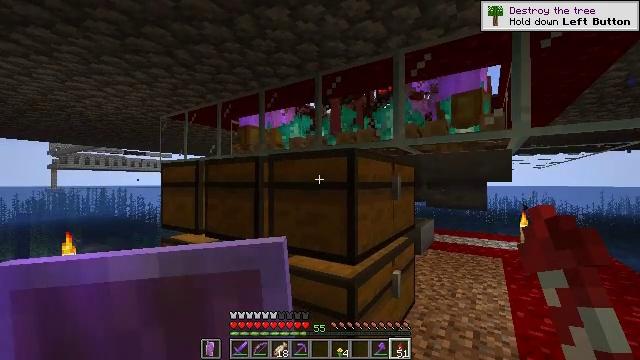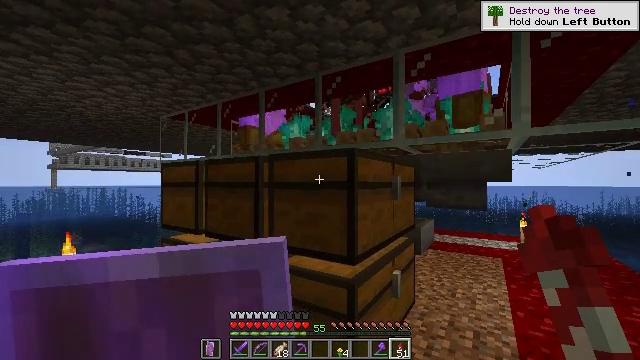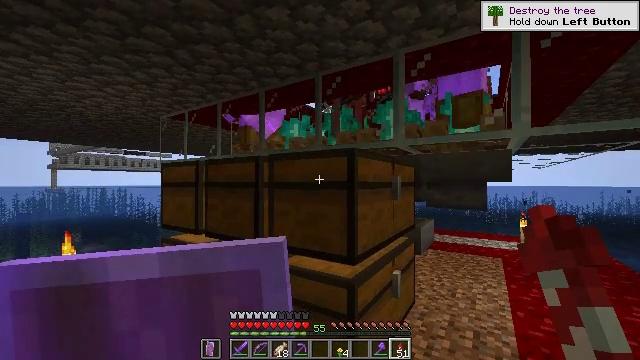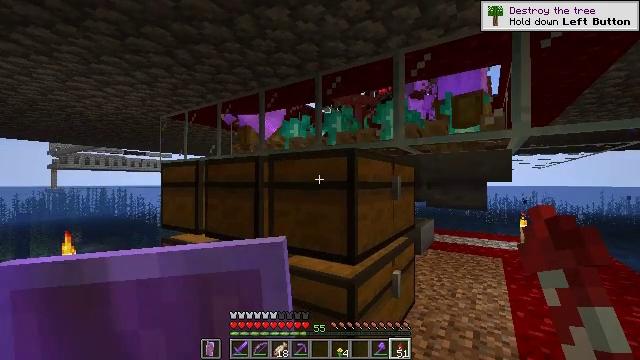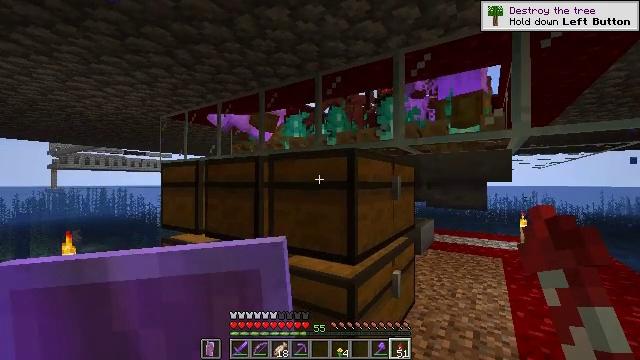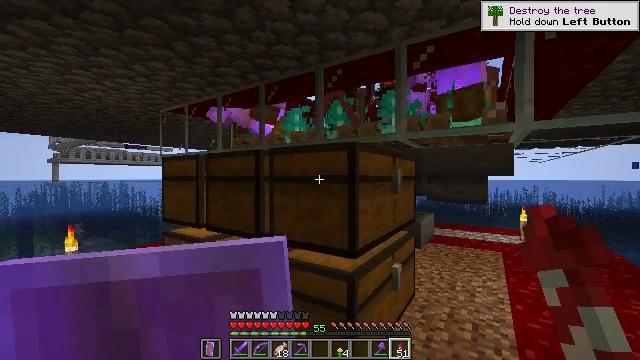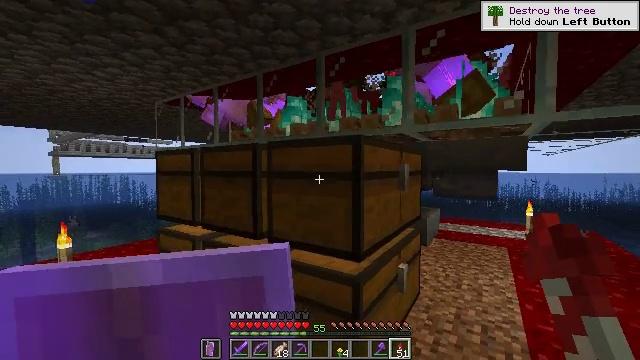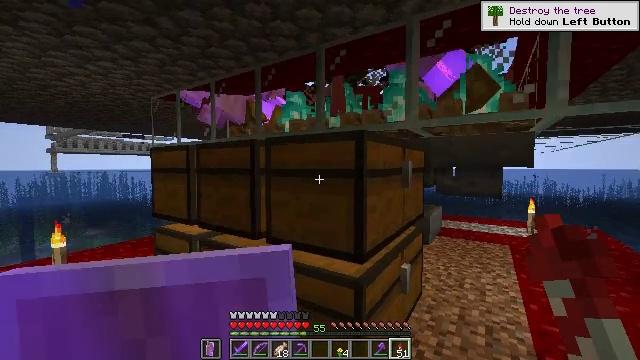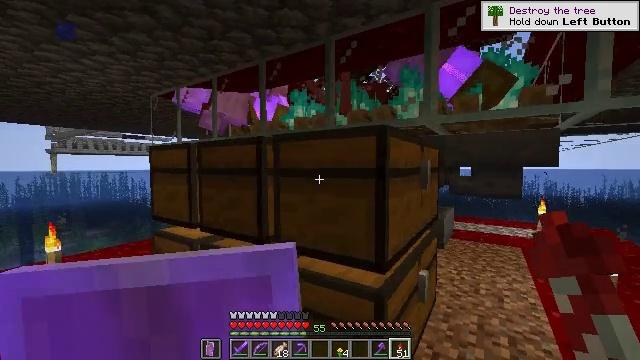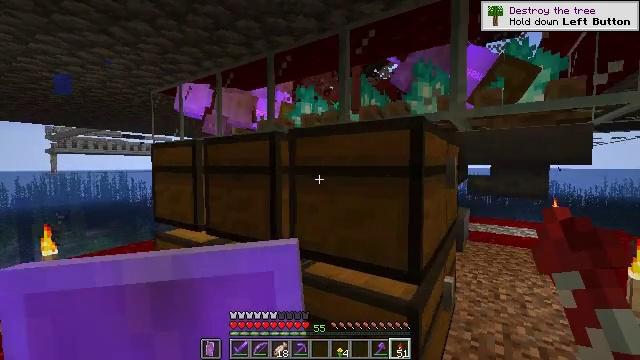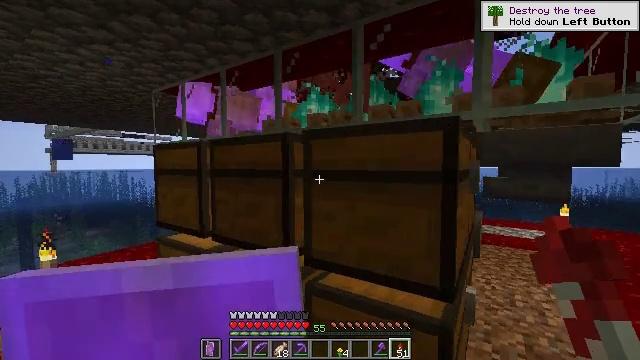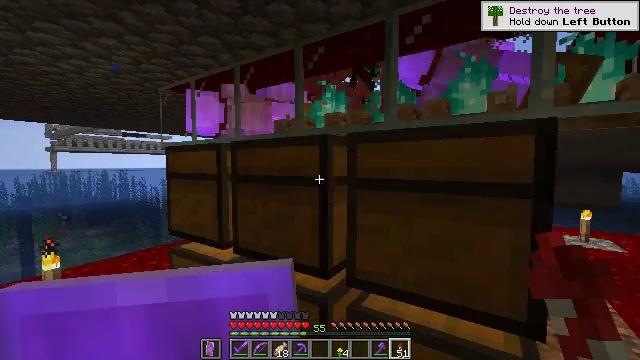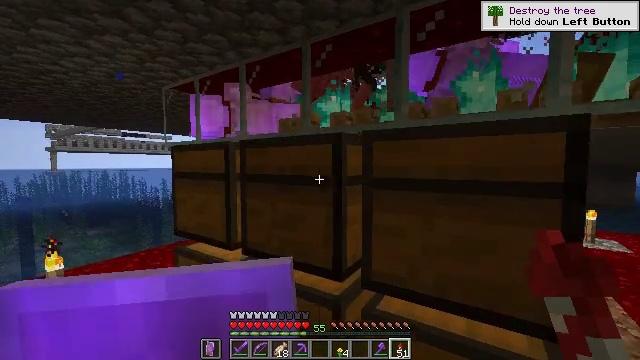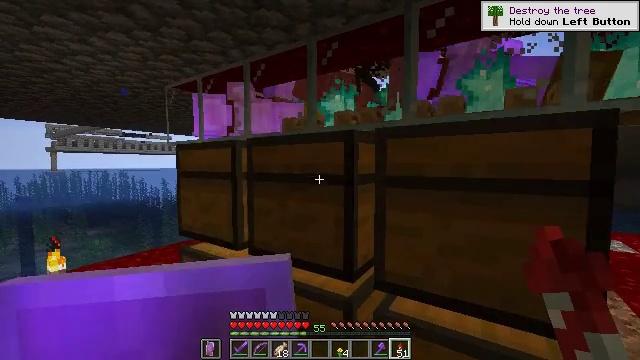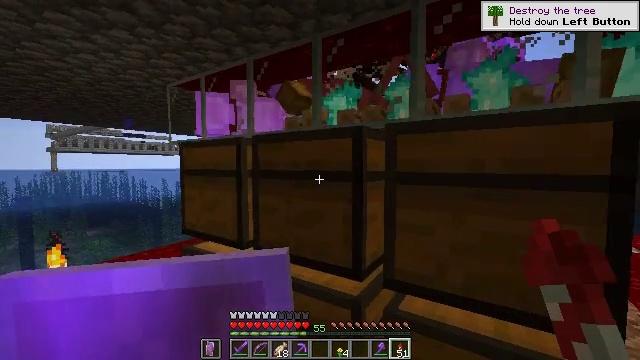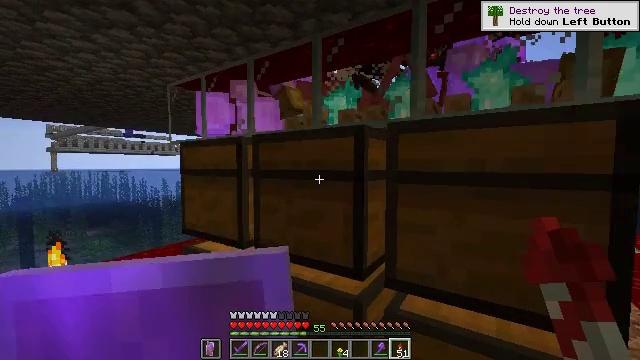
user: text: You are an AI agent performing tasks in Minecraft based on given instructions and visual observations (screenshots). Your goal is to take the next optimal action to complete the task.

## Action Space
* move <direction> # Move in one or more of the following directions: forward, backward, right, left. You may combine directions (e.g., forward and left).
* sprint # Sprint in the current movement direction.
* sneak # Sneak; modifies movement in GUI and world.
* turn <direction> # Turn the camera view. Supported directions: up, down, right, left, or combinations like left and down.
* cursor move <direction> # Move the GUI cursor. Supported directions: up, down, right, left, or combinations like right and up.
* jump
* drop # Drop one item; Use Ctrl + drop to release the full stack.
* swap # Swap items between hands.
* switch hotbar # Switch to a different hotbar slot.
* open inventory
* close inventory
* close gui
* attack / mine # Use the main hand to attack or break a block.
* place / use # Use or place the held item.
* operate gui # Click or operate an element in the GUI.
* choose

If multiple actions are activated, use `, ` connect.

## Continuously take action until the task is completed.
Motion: motion action
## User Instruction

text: Mine the sticky piston.
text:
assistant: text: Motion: no_op
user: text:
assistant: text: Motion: no_op
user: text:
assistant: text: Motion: no_op
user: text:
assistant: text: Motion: no_op
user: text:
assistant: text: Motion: move forward, turn down
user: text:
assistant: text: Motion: move forward, turn down
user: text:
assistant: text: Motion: move forward and move left
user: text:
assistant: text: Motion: move forward and move left
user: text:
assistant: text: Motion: move forward and move left
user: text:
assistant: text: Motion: move forward and move left
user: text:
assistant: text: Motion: move left
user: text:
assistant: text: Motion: no_op
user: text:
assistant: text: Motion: no_op
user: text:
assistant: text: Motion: no_op
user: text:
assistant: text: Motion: no_op
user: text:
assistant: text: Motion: no_op
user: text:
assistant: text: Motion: no_op
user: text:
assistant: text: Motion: no_op
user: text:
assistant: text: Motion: no_op
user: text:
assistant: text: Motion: no_op
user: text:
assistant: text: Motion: no_op
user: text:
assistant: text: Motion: no_op
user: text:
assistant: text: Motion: no_op
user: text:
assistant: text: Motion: no_op
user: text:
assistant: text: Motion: move left
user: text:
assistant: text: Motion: move left, turn right
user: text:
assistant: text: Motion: move left, turn right and down
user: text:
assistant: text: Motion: move left, turn right
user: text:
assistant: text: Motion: no_op
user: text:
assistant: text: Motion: no_op